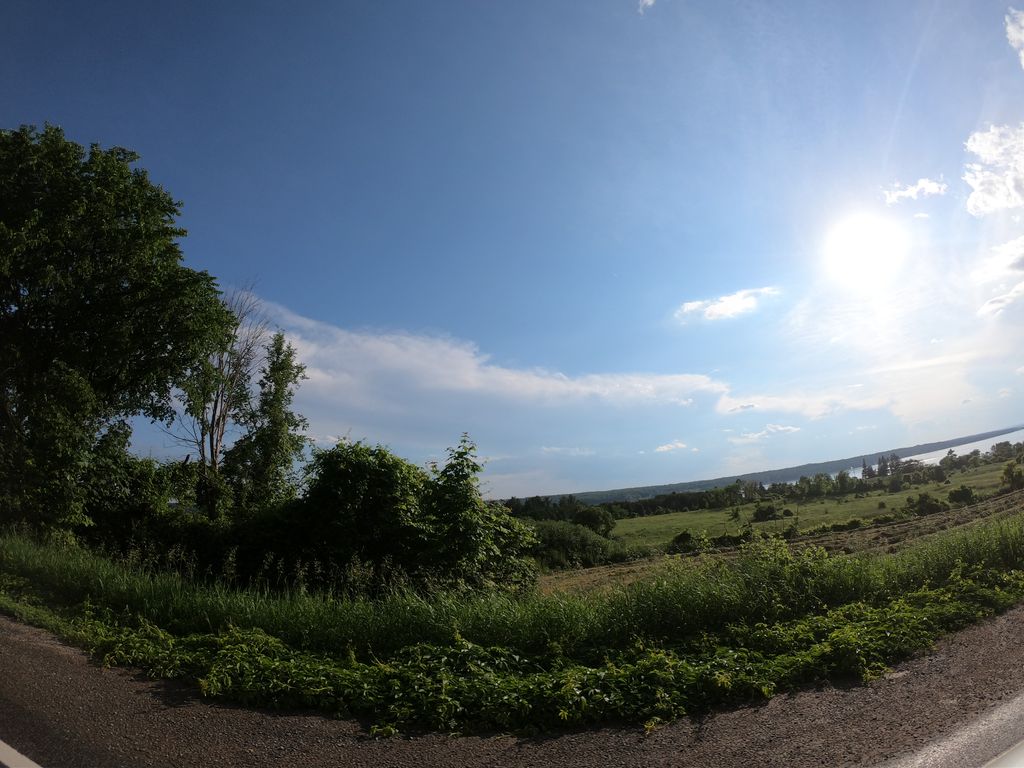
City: ottawa-gatineau